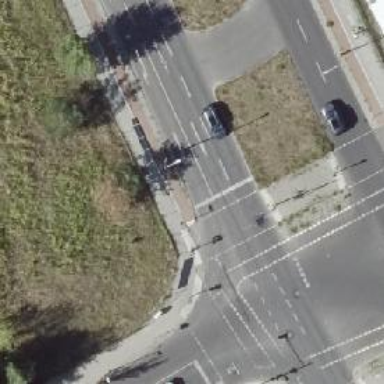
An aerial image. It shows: Crossing with traffic signals.